Question: I have a Situation where i usually restarts a Zend server 7-8 times a day. What Steps i follow is I go to Startup Services and Select my Zend Deployment , I right click on it and says Re-start. I am Looking to create a Batch file which i can place on my desktop and double clicking on it will restart my Zend server. Please let me know if its possible to do and if possible how i can achieve this
Below are the reference images of what i am actually talking. Also correct me if am wrong in describing my question or you need additional details.
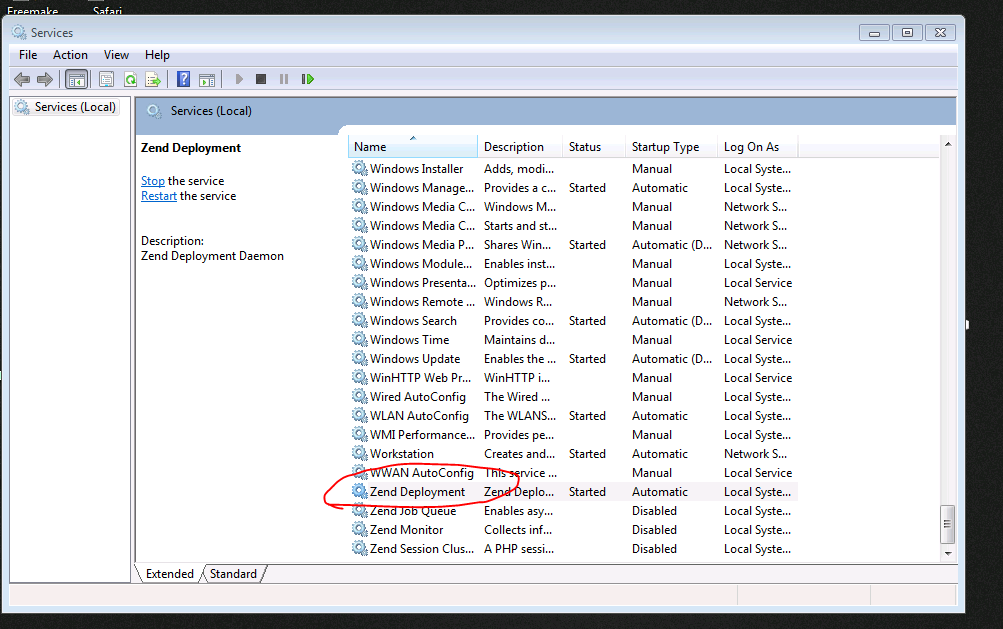
Answer: You can use the <URL>.
'''
REM Stop the service.
NET STOP "Zend Deployment"
REM Start the service.
NET START "Zend Deployment"
'''
You would need to run a batch script which uses these commands with elevated permissions.